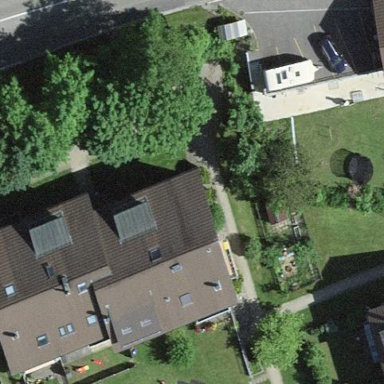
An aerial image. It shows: Residential building with gabled roof.